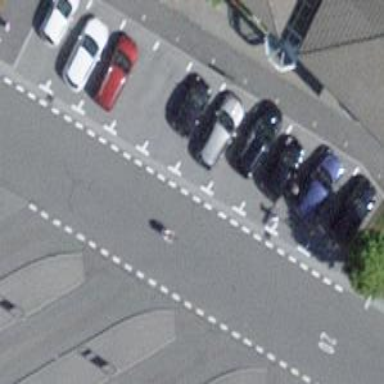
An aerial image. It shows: Street-side parking area with diagonal orientation.